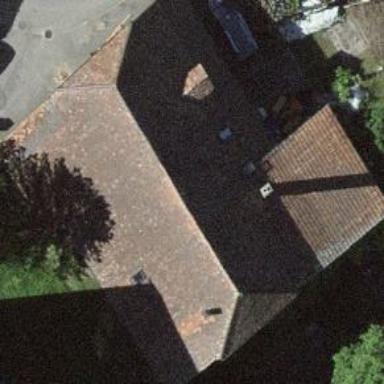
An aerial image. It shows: Farm building.